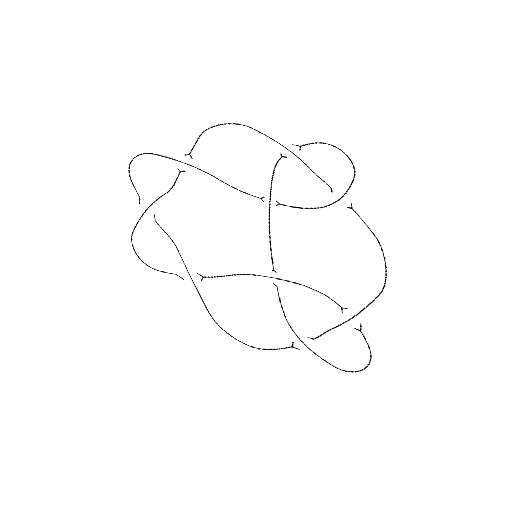
Crossing number: 9